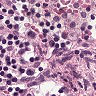
Metastatic tissue present: no